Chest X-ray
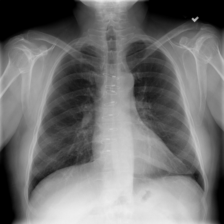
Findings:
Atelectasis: negative
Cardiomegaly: negative
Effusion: negative
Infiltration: negative
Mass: negative
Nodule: negative
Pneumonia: negative
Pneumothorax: negative
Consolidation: negative
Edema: negative
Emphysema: negative
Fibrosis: negative
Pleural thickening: negative
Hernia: negative